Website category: auto
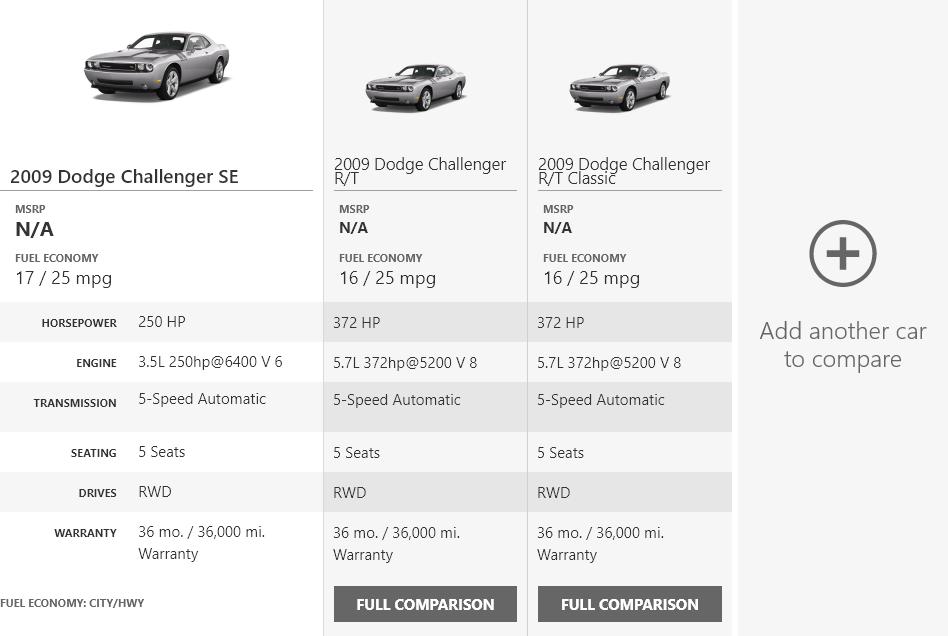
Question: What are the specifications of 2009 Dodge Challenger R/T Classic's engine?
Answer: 5.7L 372hp@5200 V 8

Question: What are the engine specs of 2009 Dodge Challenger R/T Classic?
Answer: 5.7L 372hp@5200 V 8

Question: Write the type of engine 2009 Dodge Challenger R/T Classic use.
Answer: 5.7L 372hp@5200 V 8

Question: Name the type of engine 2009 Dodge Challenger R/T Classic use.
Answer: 5.7L 372hp@5200 V 8

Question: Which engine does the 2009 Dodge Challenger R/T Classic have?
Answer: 5.7L 372hp@5200 V 8

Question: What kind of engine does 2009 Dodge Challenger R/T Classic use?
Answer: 5.7L 372hp@5200 V 8

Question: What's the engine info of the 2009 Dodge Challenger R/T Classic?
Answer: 5.7L 372hp@5200 V 8

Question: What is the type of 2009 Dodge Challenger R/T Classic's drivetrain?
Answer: RWD

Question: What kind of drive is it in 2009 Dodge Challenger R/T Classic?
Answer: RWD

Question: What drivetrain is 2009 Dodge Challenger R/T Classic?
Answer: RWD

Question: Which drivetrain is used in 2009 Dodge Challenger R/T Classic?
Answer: RWD

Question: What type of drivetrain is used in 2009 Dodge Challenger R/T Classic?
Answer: RWD

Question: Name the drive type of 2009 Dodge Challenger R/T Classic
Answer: RWD

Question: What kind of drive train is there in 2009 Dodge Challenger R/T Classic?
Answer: RWD

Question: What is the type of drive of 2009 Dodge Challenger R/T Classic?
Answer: RWD

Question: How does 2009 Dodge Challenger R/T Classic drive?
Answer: RWD

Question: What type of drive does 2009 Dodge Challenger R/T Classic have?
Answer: RWD

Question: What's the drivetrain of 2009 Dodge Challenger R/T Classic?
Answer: RWD

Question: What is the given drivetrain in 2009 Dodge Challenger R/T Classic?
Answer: RWD

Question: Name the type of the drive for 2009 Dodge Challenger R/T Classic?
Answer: RWD

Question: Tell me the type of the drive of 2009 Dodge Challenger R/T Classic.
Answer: RWD

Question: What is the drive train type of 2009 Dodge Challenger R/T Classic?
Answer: RWD

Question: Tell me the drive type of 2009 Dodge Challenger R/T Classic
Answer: RWD

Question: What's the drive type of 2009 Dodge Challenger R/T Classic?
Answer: RWD

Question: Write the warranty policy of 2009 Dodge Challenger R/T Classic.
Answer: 36 mo. / 36,000 mi. Warranty

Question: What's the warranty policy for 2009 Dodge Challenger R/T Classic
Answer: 36 mo. / 36,000 mi. Warranty

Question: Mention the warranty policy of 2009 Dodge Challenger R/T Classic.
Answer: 36 mo. / 36,000 mi. Warranty

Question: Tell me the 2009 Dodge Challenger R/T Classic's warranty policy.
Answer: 36 mo. / 36,000 mi. Warranty